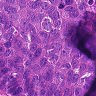
Metastatic tissue present: yes